Interaction volume radius: 10 \u00c5
Interaction volume height: 20 \u00c5
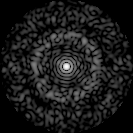
Disorder parameter: 0.832